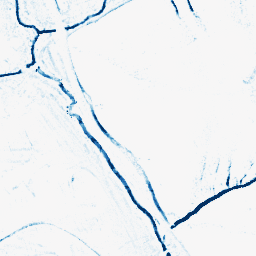
Category: morphological
Decomposition family: morphological_ellipse
Decomposition parameters: operation: closing
width: 5
height: 5
Upsampling method: quartic
Upsampling parameters: scale: 2
Upsampling scale: 2